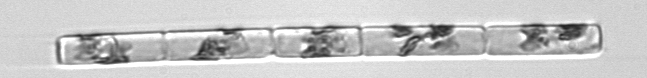
Label: Guinardia_delicatula